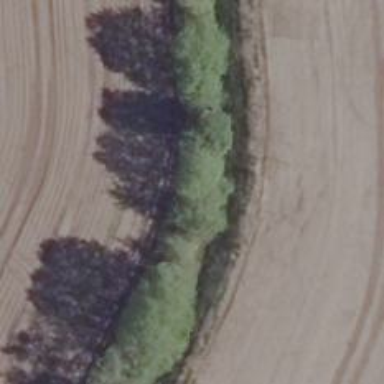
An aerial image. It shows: Row of trees in natural setting.